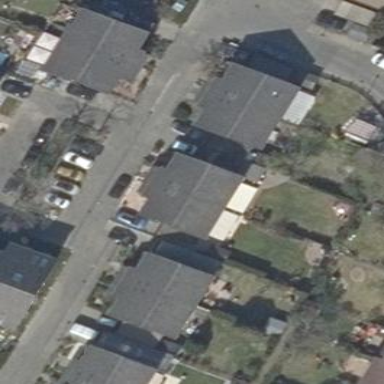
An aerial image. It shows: Semi-detached house with gabled roof.